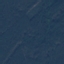
Land use / land cover class: Forest